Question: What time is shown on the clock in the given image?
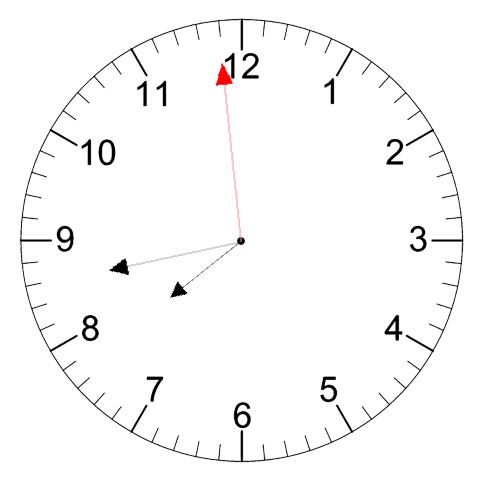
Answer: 07:42:59